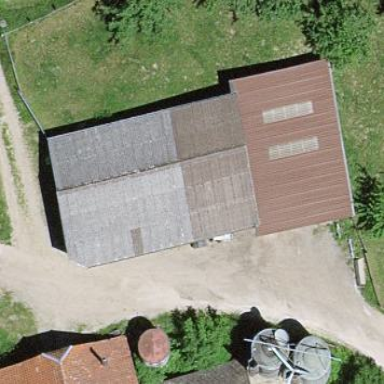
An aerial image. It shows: Shed building.